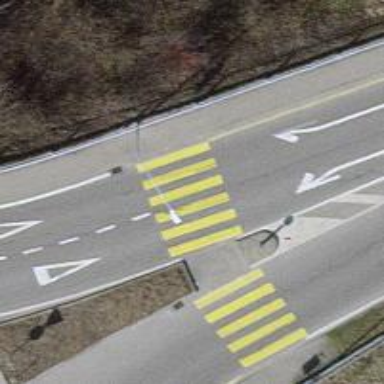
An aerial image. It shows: Uncontrolled zebra crossing on the road.